Interaction volume radius: 10 \u00c5
Interaction volume height: 15 \u00c5
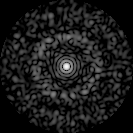
Disorder parameter: 0.8447